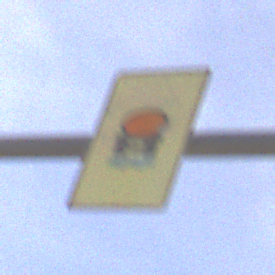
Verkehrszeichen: FahrzeugeMitWassergefaehrdenderLadungOhnePfeilsymbol
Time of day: MorningAfternoon
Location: Outdoor (Nature)
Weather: PartlyCloudy
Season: NotSpecified
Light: Natural